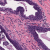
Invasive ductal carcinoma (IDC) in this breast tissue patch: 0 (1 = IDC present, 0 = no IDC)